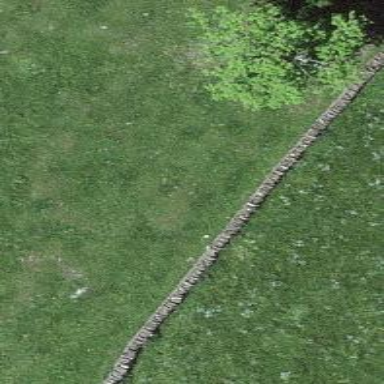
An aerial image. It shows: Wall barrier.